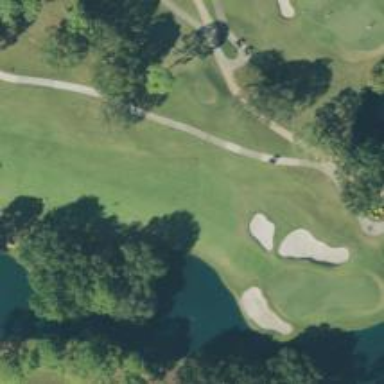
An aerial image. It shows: Path for golf carts.